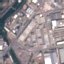
Land use / land cover: Industrial